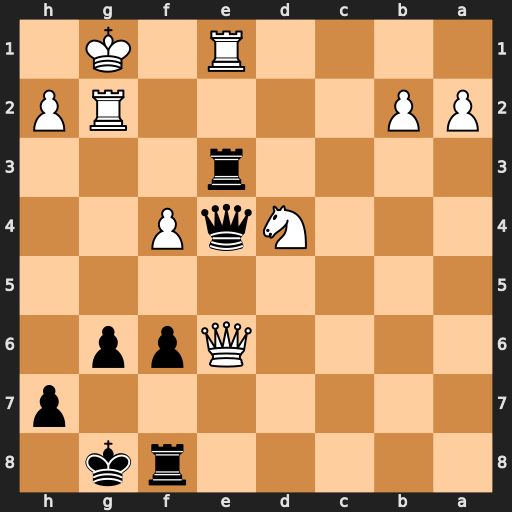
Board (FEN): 5rk1/7p/4Qpp1/8/3NqP2/4r3/PP4RP/4R1K1
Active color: b
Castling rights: -
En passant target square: -
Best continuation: Qxe6 Nxe6 Rxe1+ Kf2 Rxe6